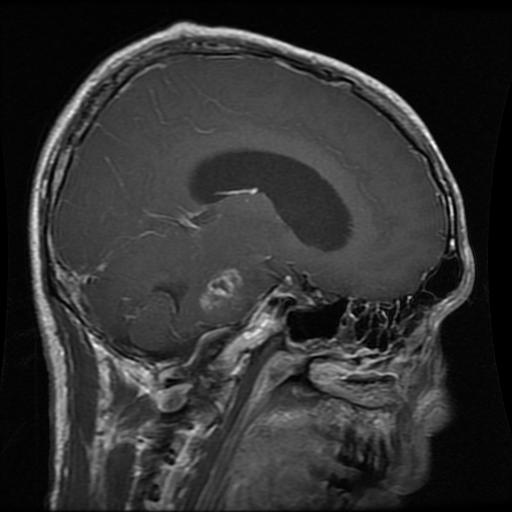
Label: glioma